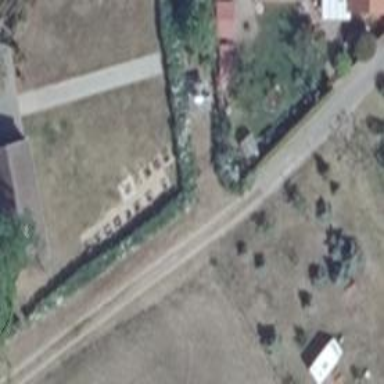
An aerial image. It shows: Graveyard.